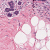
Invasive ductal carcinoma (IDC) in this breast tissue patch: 0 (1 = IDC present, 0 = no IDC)